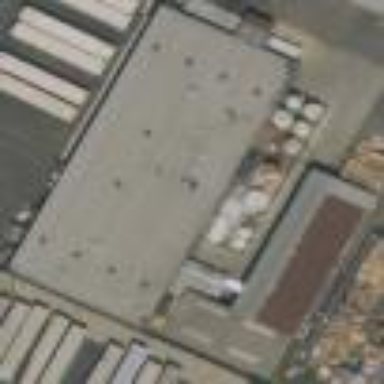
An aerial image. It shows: Warehouse building.